Question: I would like to have a square rectangle that represent the day of month, and I have composed this layout:
:
'''
<?xml version="1.0" encoding="utf-8"?>
<RelativeLayout xmlns:android="http://schemas.android.com/apk/res/android"
android:orientation="vertical"
android:layout_width="fill_parent"
android:layout_height="fill_parent"
android:padding="1dp">
<LinearLayout
android:id="@+id/LinearLayout0"
android:layout_width="wrap_content"
android:layout_height="wrap_content"
android:orientation="vertical">
<TextView
android:layout_width="@dimen/size_single_item"
android:layout_height="@dimen/size_single_item"
android:textAppearance="?android:attr/textAppearanceSmall"
android:text="99"
android:tag="txtdata"
android:id="@+id/txtdata"
android:padding="2dp"
android:layout_margin="1dp"
android:gravity="center"
android:textStyle="bold" />
<TextView
android:layout_width="@dimen/size_single_item"
android:layout_height="@dimen/size_single_item"
android:text="99"
android:tag="txtbase1"
android:id="@+id/txtbase1"
android:layout_below="@+id/txtdata"
android:background="@drawable/black_border_white_background"
android:padding="2dp"
android:layout_margin="1dp"
android:gravity="center" />
<TextView
android:layout_width="@dimen/size_single_item"
android:layout_height="@dimen/size_single_item"
android:text="99"
android:tag="txtbase2"
android:id="@+id/txtbase2"
android:layout_below="@+id/txtbase1"
android:padding="2dp"
android:background="@drawable/black_border_yellow_background"
android:layout_margin="1dp"
android:gravity="center" />
<TextView
android:layout_width="@dimen/size_single_item"
android:layout_height="@dimen/size_single_item"
android:text="99"
android:tag="txtbase3"
android:id="@+id/txtbase3"
android:layout_below="@+id/txtbase2"
android:background="@drawable/black_border_brown_background"
android:padding="2dp"
android:layout_margin="1dp"
android:gravity="center" />
</LinearLayout>
</RelativeLayout>
'''
These days are assembled in a month:
'''
<RelativeLayout xmlns:android="http://schemas.android.com/apk/res/android"
android:layout_width="wrap_content"
android:layout_height="wrap_content"
android:orientation="vertical"
android:scrollbarStyle="insideOverlay"
android:scrollbars="vertical" >
<com.bandweb.mycpstore.Basi_Column
android:id="@+id/data1"
android:tag="1"
android:layout_alignParentTop="true"
android:layout_width="wrap_content"
android:layout_height="wrap_content">
</com.bandweb.mycpstore.Basi_Column>
<com.bandweb.mycpstore.Basi_Column
android:id="@+id/data2"
android:tag="2"
android:layout_width="wrap_content"
android:layout_height="wrap_content"
android:layout_alignParentTop="true"
android:layout_toRightOf="@+id/data1"
android:layout_toEndOf="@+id/data1">
</com.bandweb.mycpstore.Basi_Column>
<com.bandweb.mycpstore.Basi_Column
android:id="@+id/data3"
android:tag="3"
android:layout_width="wrap_content"
android:layout_height="wrap_content"
android:layout_alignParentTop="true"
android:layout_toRightOf="@+id/data2"
android:layout_toEndOf="@+id/data2">
</com.bandweb.mycpstore.Basi_Column>
<com.bandweb.mycpstore.Basi_Column
android:id="@+id/data4"
android:tag="4"
android:layout_width="wrap_content"
android:layout_height="wrap_content"
android:layout_alignParentTop="true"
android:layout_toRightOf="@+id/data3"
android:layout_toEndOf="@+id/data3">
</com.bandweb.mycpstore.Basi_Column>
<com.bandweb.mycpstore.Basi_Column
android:id="@+id/data5"
android:tag="5"
android:layout_width="wrap_content"
android:layout_height="wrap_content"
android:layout_alignParentTop="true"
android:layout_toRightOf="@+id/data4"
android:layout_toEndOf="@+id/data4">
</com.bandweb.mycpstore.Basi_Column>
<com.bandweb.mycpstore.Basi_Column
android:id="@+id/data6"
android:tag="6"
android:layout_width="wrap_content"
android:layout_height="wrap_content"
android:layout_alignParentTop="true"
android:layout_toRightOf="@+id/data5"
android:layout_toEndOf="@+id/data5">
</com.bandweb.mycpstore.Basi_Column>
<com.bandweb.mycpstore.Basi_Column
android:id="@+id/data7"
android:tag="7"
android:layout_width="wrap_content"
android:layout_height="wrap_content"
android:layout_alignParentTop="true"
android:layout_toRightOf="@+id/data6"
android:layout_toEndOf="@+id/data6">
</com.bandweb.mycpstore.Basi_Column>
<com.bandweb.mycpstore.Basi_Column
android:id="@+id/data8"
android:tag="8"
android:layout_width="wrap_content"
android:layout_height="wrap_content"
android:layout_alignParentTop="true"
android:layout_toRightOf="@+id/data7"
android:layout_toEndOf="@+id/data7">
</com.bandweb.mycpstore.Basi_Column>
<com.bandweb.mycpstore.Basi_Column
android:id="@+id/data9"
android:tag="9"
android:layout_width="wrap_content"
android:layout_height="wrap_content"
android:layout_alignParentTop="true"
android:layout_toRightOf="@+id/data8"
android:layout_toEndOf="@+id/data8">
</com.bandweb.mycpstore.Basi_Column>
<com.bandweb.mycpstore.Basi_Column
android:id="@+id/data10"
android:tag="10"
android:layout_width="wrap_content"
android:layout_height="wrap_content"
android:layout_alignParentTop="true"
android:layout_toRightOf="@+id/data9"
android:layout_toEndOf="@+id/data9">
</com.bandweb.mycpstore.Basi_Column>
<com.bandweb.mycpstore.Basi_Column
android:id="@+id/data11"
android:tag="11"
android:layout_alignParentTop="true"
android:layout_width="wrap_content"
android:layout_height="wrap_content"
android:layout_toRightOf="@+id/data10"
android:layout_toEndOf="@+id/data10">
</com.bandweb.mycpstore.Basi_Column>
<com.bandweb.mycpstore.Basi_Column
android:id="@+id/data12"
android:tag="12"
android:layout_width="wrap_content"
android:layout_height="wrap_content"
android:layout_alignParentTop="true"
android:layout_toRightOf="@+id/data11"
android:layout_toEndOf="@+id/data11">
</com.bandweb.mycpstore.Basi_Column>
<com.bandweb.mycpstore.Basi_Column
android:id="@+id/data13"
android:tag="13"
android:layout_width="wrap_content"
android:layout_height="wrap_content"
android:layout_alignParentTop="true"
android:layout_toRightOf="@+id/data12"
android:layout_toEndOf="@+id/data12">
</com.bandweb.mycpstore.Basi_Column>
<com.bandweb.mycpstore.Basi_Column
android:id="@+id/data14"
android:tag="14"
android:layout_width="wrap_content"
android:layout_height="wrap_content"
android:layout_alignParentTop="true"
android:layout_toRightOf="@+id/data13"
android:layout_toEndOf="@+id/data13">
</com.bandweb.mycpstore.Basi_Column>
<com.bandweb.mycpstore.Basi_Column
android:id="@+id/data15"
android:tag="15"
android:layout_width="wrap_content"
android:layout_height="wrap_content"
android:layout_alignParentTop="true"
android:layout_toRightOf="@+id/data14"
android:layout_toEndOf="@+id/data14">
</com.bandweb.mycpstore.Basi_Column>
<com.bandweb.mycpstore.Basi_Column
android:id="@+id/data16"
android:tag="16"
android:layout_width="wrap_content"
android:layout_height="wrap_content"
android:layout_alignParentTop="true"
android:layout_toRightOf="@+id/data15"
android:layout_toEndOf="@+id/data15">
</com.bandweb.mycpstore.Basi_Column>
<com.bandweb.mycpstore.Basi_Column
android:id="@+id/data17"
android:tag="17"
android:layout_width="wrap_content"
android:layout_height="wrap_content"
android:layout_alignParentTop="true"
android:layout_toRightOf="@+id/data16"
android:layout_toEndOf="@+id/data16">
</com.bandweb.mycpstore.Basi_Column>
<com.bandweb.mycpstore.Basi_Column
android:id="@+id/data18"
android:tag="18"
android:layout_width="wrap_content"
android:layout_height="wrap_content"
android:layout_alignParentTop="true"
android:layout_toRightOf="@+id/data17"
android:layout_toEndOf="@+id/data17">
</com.bandweb.mycpstore.Basi_Column>
<com.bandweb.mycpstore.Basi_Column
android:id="@+id/data19"
android:tag="19"
android:layout_width="wrap_content"
android:layout_height="wrap_content"
android:layout_alignParentTop="true"
android:layout_toRightOf="@+id/data18"
android:layout_toEndOf="@+id/data18">
</com.bandweb.mycpstore.Basi_Column>
<com.bandweb.mycpstore.Basi_Column
android:id="@+id/data20"
android:tag="20"
android:layout_width="wrap_content"
android:layout_height="wrap_content"
android:layout_alignParentTop="true"
android:layout_toRightOf="@+id/data19"
android:layout_toEndOf="@+id/data19">
</com.bandweb.mycpstore.Basi_Column>
<com.bandweb.mycpstore.Basi_Column
android:id="@+id/data21"
android:tag="21"
android:layout_alignParentTop="true"
android:layout_width="wrap_content"
android:layout_height="wrap_content"
android:layout_toRightOf="@+id/data20"
android:layout_toEndOf="@+id/data20">
</com.bandweb.mycpstore.Basi_Column>
<com.bandweb.mycpstore.Basi_Column
android:id="@+id/data22"
android:tag="22"
android:layout_width="wrap_content"
android:layout_height="wrap_content"
android:layout_alignParentTop="true"
android:layout_toRightOf="@+id/data21"
android:layout_toEndOf="@+id/data21">
</com.bandweb.mycpstore.Basi_Column>
<com.bandweb.mycpstore.Basi_Column
android:id="@+id/data23"
android:tag="23"
android:layout_width="wrap_content"
android:layout_height="wrap_content"
android:layout_alignParentTop="true"
android:layout_toRightOf="@+id/data22"
android:layout_toEndOf="@+id/data22">
</com.bandweb.mycpstore.Basi_Column>
<com.bandweb.mycpstore.Basi_Column
android:id="@+id/data24"
android:tag="24"
android:layout_width="wrap_content"
android:layout_height="wrap_content"
android:layout_alignParentTop="true"
android:layout_toRightOf="@+id/data23"
android:layout_toEndOf="@+id/data23">
</com.bandweb.mycpstore.Basi_Column>
<com.bandweb.mycpstore.Basi_Column
android:id="@+id/data25"
android:tag="25"
android:layout_width="wrap_content"
android:layout_height="wrap_content"
android:layout_alignParentTop="true"
android:layout_toRightOf="@+id/data24"
android:layout_toEndOf="@+id/data24">
</com.bandweb.mycpstore.Basi_Column>
<com.bandweb.mycpstore.Basi_Column
android:id="@+id/data26"
android:tag="26"
android:layout_width="wrap_content"
android:layout_height="wrap_content"
android:layout_alignParentTop="true"
android:layout_toRightOf="@+id/data25"
android:layout_toEndOf="@+id/data25">
</com.bandweb.mycpstore.Basi_Column>
<com.bandweb.mycpstore.Basi_Column
android:id="@+id/data27"
android:tag="27"
android:layout_width="wrap_content"
android:layout_height="wrap_content"
android:layout_alignParentTop="true"
android:layout_toRightOf="@+id/data26"
android:layout_toEndOf="@+id/data26">
</com.bandweb.mycpstore.Basi_Column>
<com.bandweb.mycpstore.Basi_Column
android:id="@+id/data28"
android:tag="28"
android:layout_width="wrap_content"
android:layout_height="wrap_content"
android:layout_alignParentTop="true"
android:layout_toRightOf="@+id/data27"
android:layout_toEndOf="@+id/data27">
</com.bandweb.mycpstore.Basi_Column>
<com.bandweb.mycpstore.Basi_Column
android:id="@+id/data29"
android:tag="29"
android:layout_width="wrap_content"
android:layout_height="wrap_content"
android:layout_alignParentTop="true"
android:layout_toRightOf="@+id/data28"
android:layout_toEndOf="@+id/data28">
</com.bandweb.mycpstore.Basi_Column>
<com.bandweb.mycpstore.Basi_Column
android:id="@+id/data30"
android:tag="30"
android:layout_width="wrap_content"
android:layout_height="wrap_content"
android:layout_alignParentTop="true"
android:layout_toRightOf="@+id/data29"
android:layout_toEndOf="@+id/data29">
</com.bandweb.mycpstore.Basi_Column>
<com.bandweb.mycpstore.Basi_Column
android:id="@+id/data31"
android:tag="31"
android:layout_alignParentTop="true"
android:layout_width="wrap_content"
android:layout_height="wrap_content"
android:layout_toRightOf="@+id/data30"
android:layout_toEndOf="@+id/data30">
</com.bandweb.mycpstore.Basi_Column>
</RelativeLayout>
'''
and finally the month are assembled with other control:
'''
<?xml version="1.0" encoding="utf-8"?>
<RelativeLayout xmlns:android="http://schemas.android.com/apk/res/android"
android:orientation="vertical"
android:layout_width="fill_parent"
android:layout_height="fill_parent">
<TextView
android:layout_width="wrap_content"
android:layout_height="wrap_content"
android:textAppearance="?android:attr/textAppearanceMedium"
android:text="Medium Text"
android:id="@+id/txt_nome_mese"
android:layout_alignParentTop="true"
android:layout_alignParentLeft="true"
android:layout_alignParentStart="true"
android:layout_alignRight="@+id/Gennaio"
android:layout_alignEnd="@+id/Gennaio"
android:paddingLeft="10dp" />
<com.bandweb.mycpstore.Basi_Column
android:id="@+id/Legenda"
android:tag="1"
android:layout_width="wrap_content"
android:layout_height="wrap_content"
android:layout_below="@+id/txt_nome_mese"
android:layout_alignParentLeft="true"
android:layout_alignParentStart="true"
android:layout_marginRight="5dp">
</com.bandweb.mycpstore.Basi_Column>
<com.bandweb.mycpstore.Basi_Mese
android:id="@+id/Mese"
android:tag="2"
android:layout_width="wrap_content"
android:layout_height="wrap_content"
android:layout_below="@+id/txt_nome_mese"
android:layout_toRightOf="@+id/Legenda"
android:layout_toEndOf="@+id/Legenda">
</com.bandweb.mycpstore.Basi_Mese>
<com.bandweb.mycpstore.Basi_Column
android:id="@+id/totale1"
android:tag="3"
android:layout_width="wrap_content"
android:layout_height="wrap_content"
android:layout_below="@+id/txt_nome_mese"
android:layout_alignParentRight="true"
android:layout_alignParentEnd="true">
</com.bandweb.mycpstore.Basi_Column>
</RelativeLayout>
'''
the problem is that i would like to have a square rectangle of 30dp and 31 day to match to represent in a single line.
Is it possible to have a scrollbar to scroll the day?
For me it would be the best if only the day of mounth scroll, and the and remain and .
is it possible?

EDIT SOLVED!
'''
<HorizontalScrollView
android:layout_width="wrap_content"
android:layout_height="wrap_content"
android:layout_below="@+id/txt_nome_mese"
android:layout_toRightOf="@+id/Legenda"
android:layout_toLeftOf="@+id/totale1"
android:layout_toStartOf="@+id/totale1">
<com.bandweb.mycpstore.Basi_Mese
android:id="@+id/Mese"
android:tag="2"
android:layout_width="wrap_content"
android:layout_height="wrap_content"
>
</com.bandweb.mycpstore.Basi_Mese>
</HorizontalScrollView>
'''
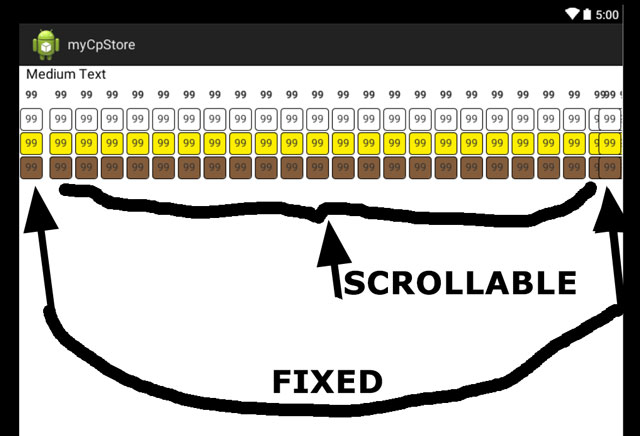
Answer: Certainly. Here is the widget for that provided by android:
<URL>